Question: Context:
I am building a chat app, I used code from apple <URL>.
It looks exactly like the native message app. My issue is on the iPad version I am implementing.
Here's an image:

As you can see in the image, I need it the righ ballon to be on the right edge of the screen
I track down the code, and I narrow down the block of code that needs tweaking.
'''
// Comput the X,Y origin offsets
CGFloat xOffsetLabel;
CGFloat xOffsetBalloon;
CGFloat yOffset;
if (TRANSCRIPT_DIRECTION_SEND == transcript.direction) {//
// Sent messages appear or right of view
xOffsetLabel = 320 - labelSize.width - (BALLOON_WIDTH_PADDING / 2) - 3;
xOffsetBalloon = 320 - balloonSize.width;
yOffset = BUFFER_WHITE_SPACE / 2;
_nameLabel.text = @"";
// Set text color
_messageLabel.textColor = [UIColor whiteColor];
// Set resizeable image
_balloonView.image = [self.balloonImageRight resizableImageWithCapInsets:_balloonInsetsRight];
}
else {
// Received messages appear on left of view with additional display name label
xOffsetBalloon = 0;
xOffsetLabel = (BALLOON_WIDTH_PADDING / 2) + 3;
yOffset = (BUFFER_WHITE_SPACE / 2) + nameSize.height - NAME_OFFSET_ADJUST;
if (TRANSCRIPT_DIRECTION_LOCAL == transcript.direction) {
_nameLabel.text = @"user";
}
else {
_nameLabel.text = @"Admin"; //nameText;
}
// Set text color
_messageLabel.textColor = [UIColor darkTextColor];
// Set resizeable image
_balloonView.image = [self.balloonImageLeft resizableImageWithCapInsets:_balloonInsetsLeft];
}
// Set the dynamic frames
_messageLabel.frame = CGRectMake(xOffsetLabel, yOffset + 5, labelSize.width, labelSize.height);
_balloonView.frame = CGRectMake(xOffsetBalloon, yOffset, balloonSize.width, balloonSize.height);
_nameLabel.frame = CGRectMake(xOffsetLabel - 2, 1, nameSize.width, nameSize.height);
'''
Unfortunately my attempts to place green ballon to the right were unsuccessful(I can only more the content of the text to the right not the ballon itself). any idea ?
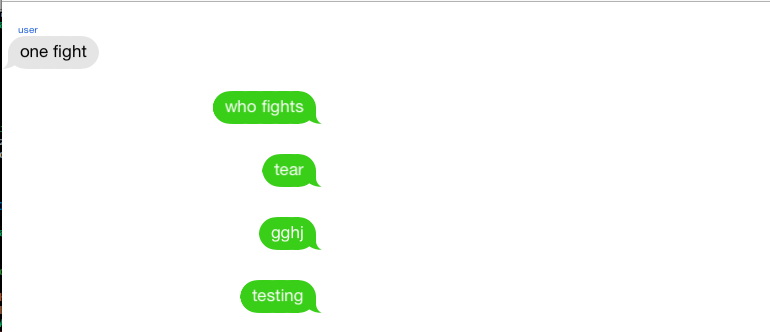
Answer: Here:
'''
xOffsetLabel = 320 - labelSize.width - (BALLOON_WIDTH_PADDING / 2) - 3;
xOffsetBalloon = 320 - balloonSize.width;
'''
320 is the width of the iPhone screen. That needs to be changed to the width of the iPad (either 1024 or 768 depending on the orientation).
Of course your view also needs to be as wide as the iPad screen, so make sure that that's resized too.
Tim